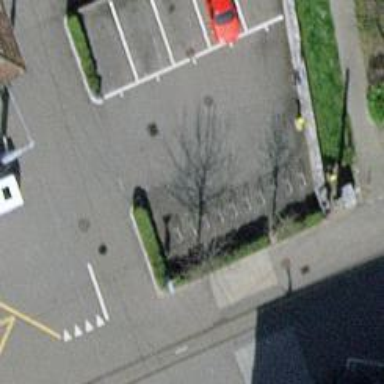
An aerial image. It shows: Bicycle rental facility.